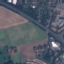
Land use / land cover class: Highway